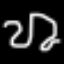
Label: squiggle